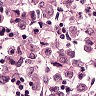
Metastatic tissue present: yes